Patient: sex M, age 79
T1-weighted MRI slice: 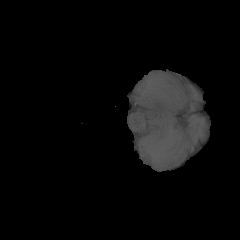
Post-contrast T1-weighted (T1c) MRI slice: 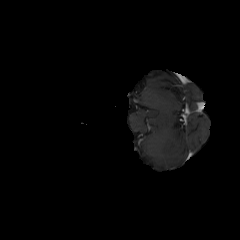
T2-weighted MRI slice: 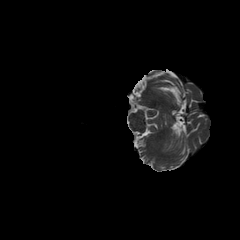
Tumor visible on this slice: no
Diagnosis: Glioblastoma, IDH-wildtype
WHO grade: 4